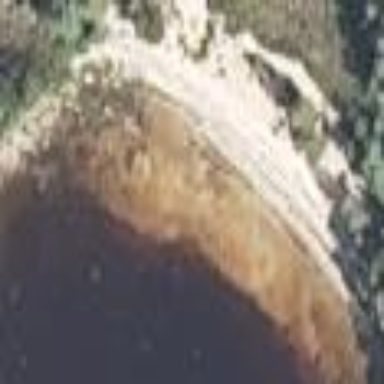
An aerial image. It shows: Sandy beach with natural surroundings.